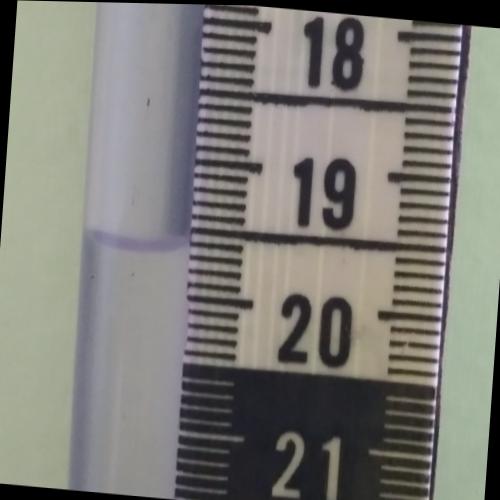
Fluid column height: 19.6 cm